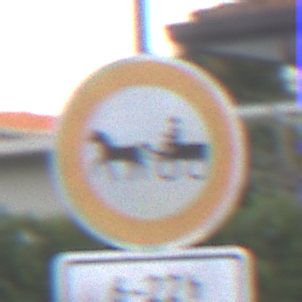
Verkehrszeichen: VerbotGespannfuhrwerke
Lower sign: ZeitangabenMitBeschraenkungAufWochentage4
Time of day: SunriseSunset
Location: Outdoor (Urban)
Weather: Clear
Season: NotSpecified
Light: Natural